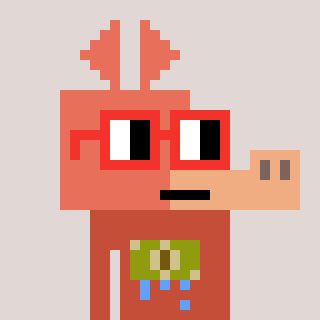
a pixel art character with square red glasses, a aardvark-shaped head and a rust-colored body on a warm background